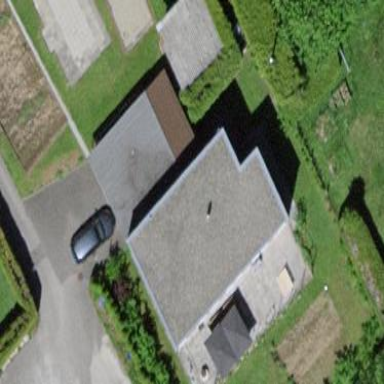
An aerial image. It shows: Simple and straightforward house.